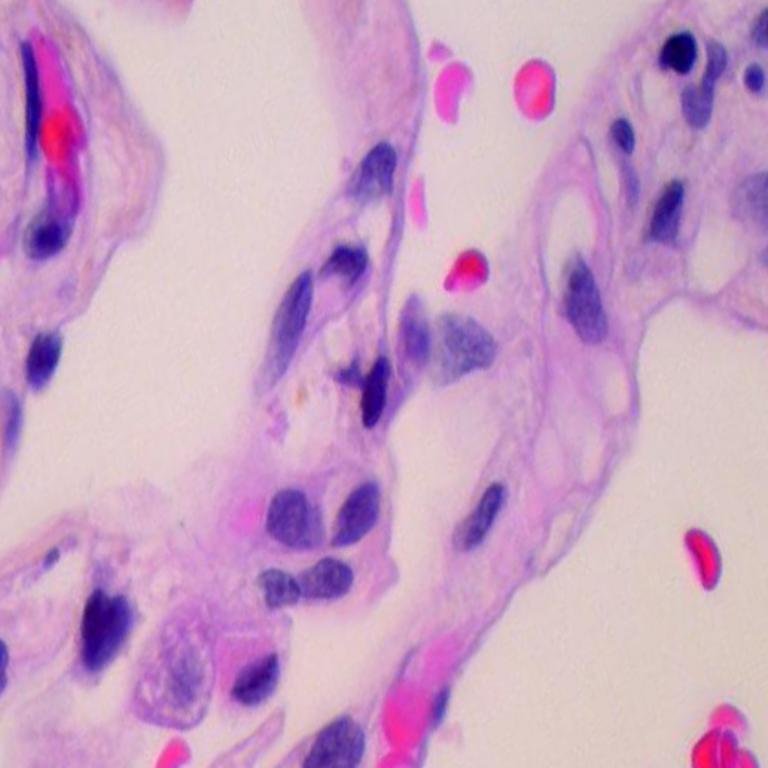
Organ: lung
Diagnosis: benign